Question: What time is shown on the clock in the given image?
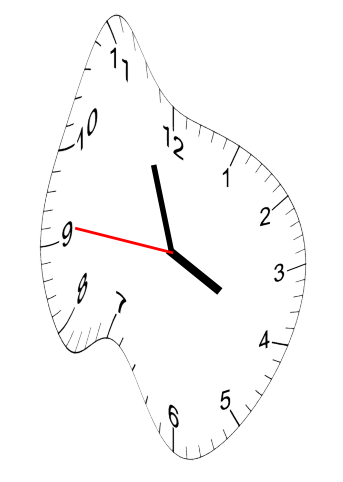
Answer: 03:56:46